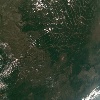
Label: land